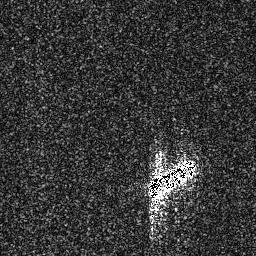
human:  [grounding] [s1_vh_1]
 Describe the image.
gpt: In the satellite image, there is  <ref>1 large ship </ref> <box>[[56, 60, 78, 77, 0]]</box> located at center.